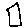
Label: square